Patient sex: F
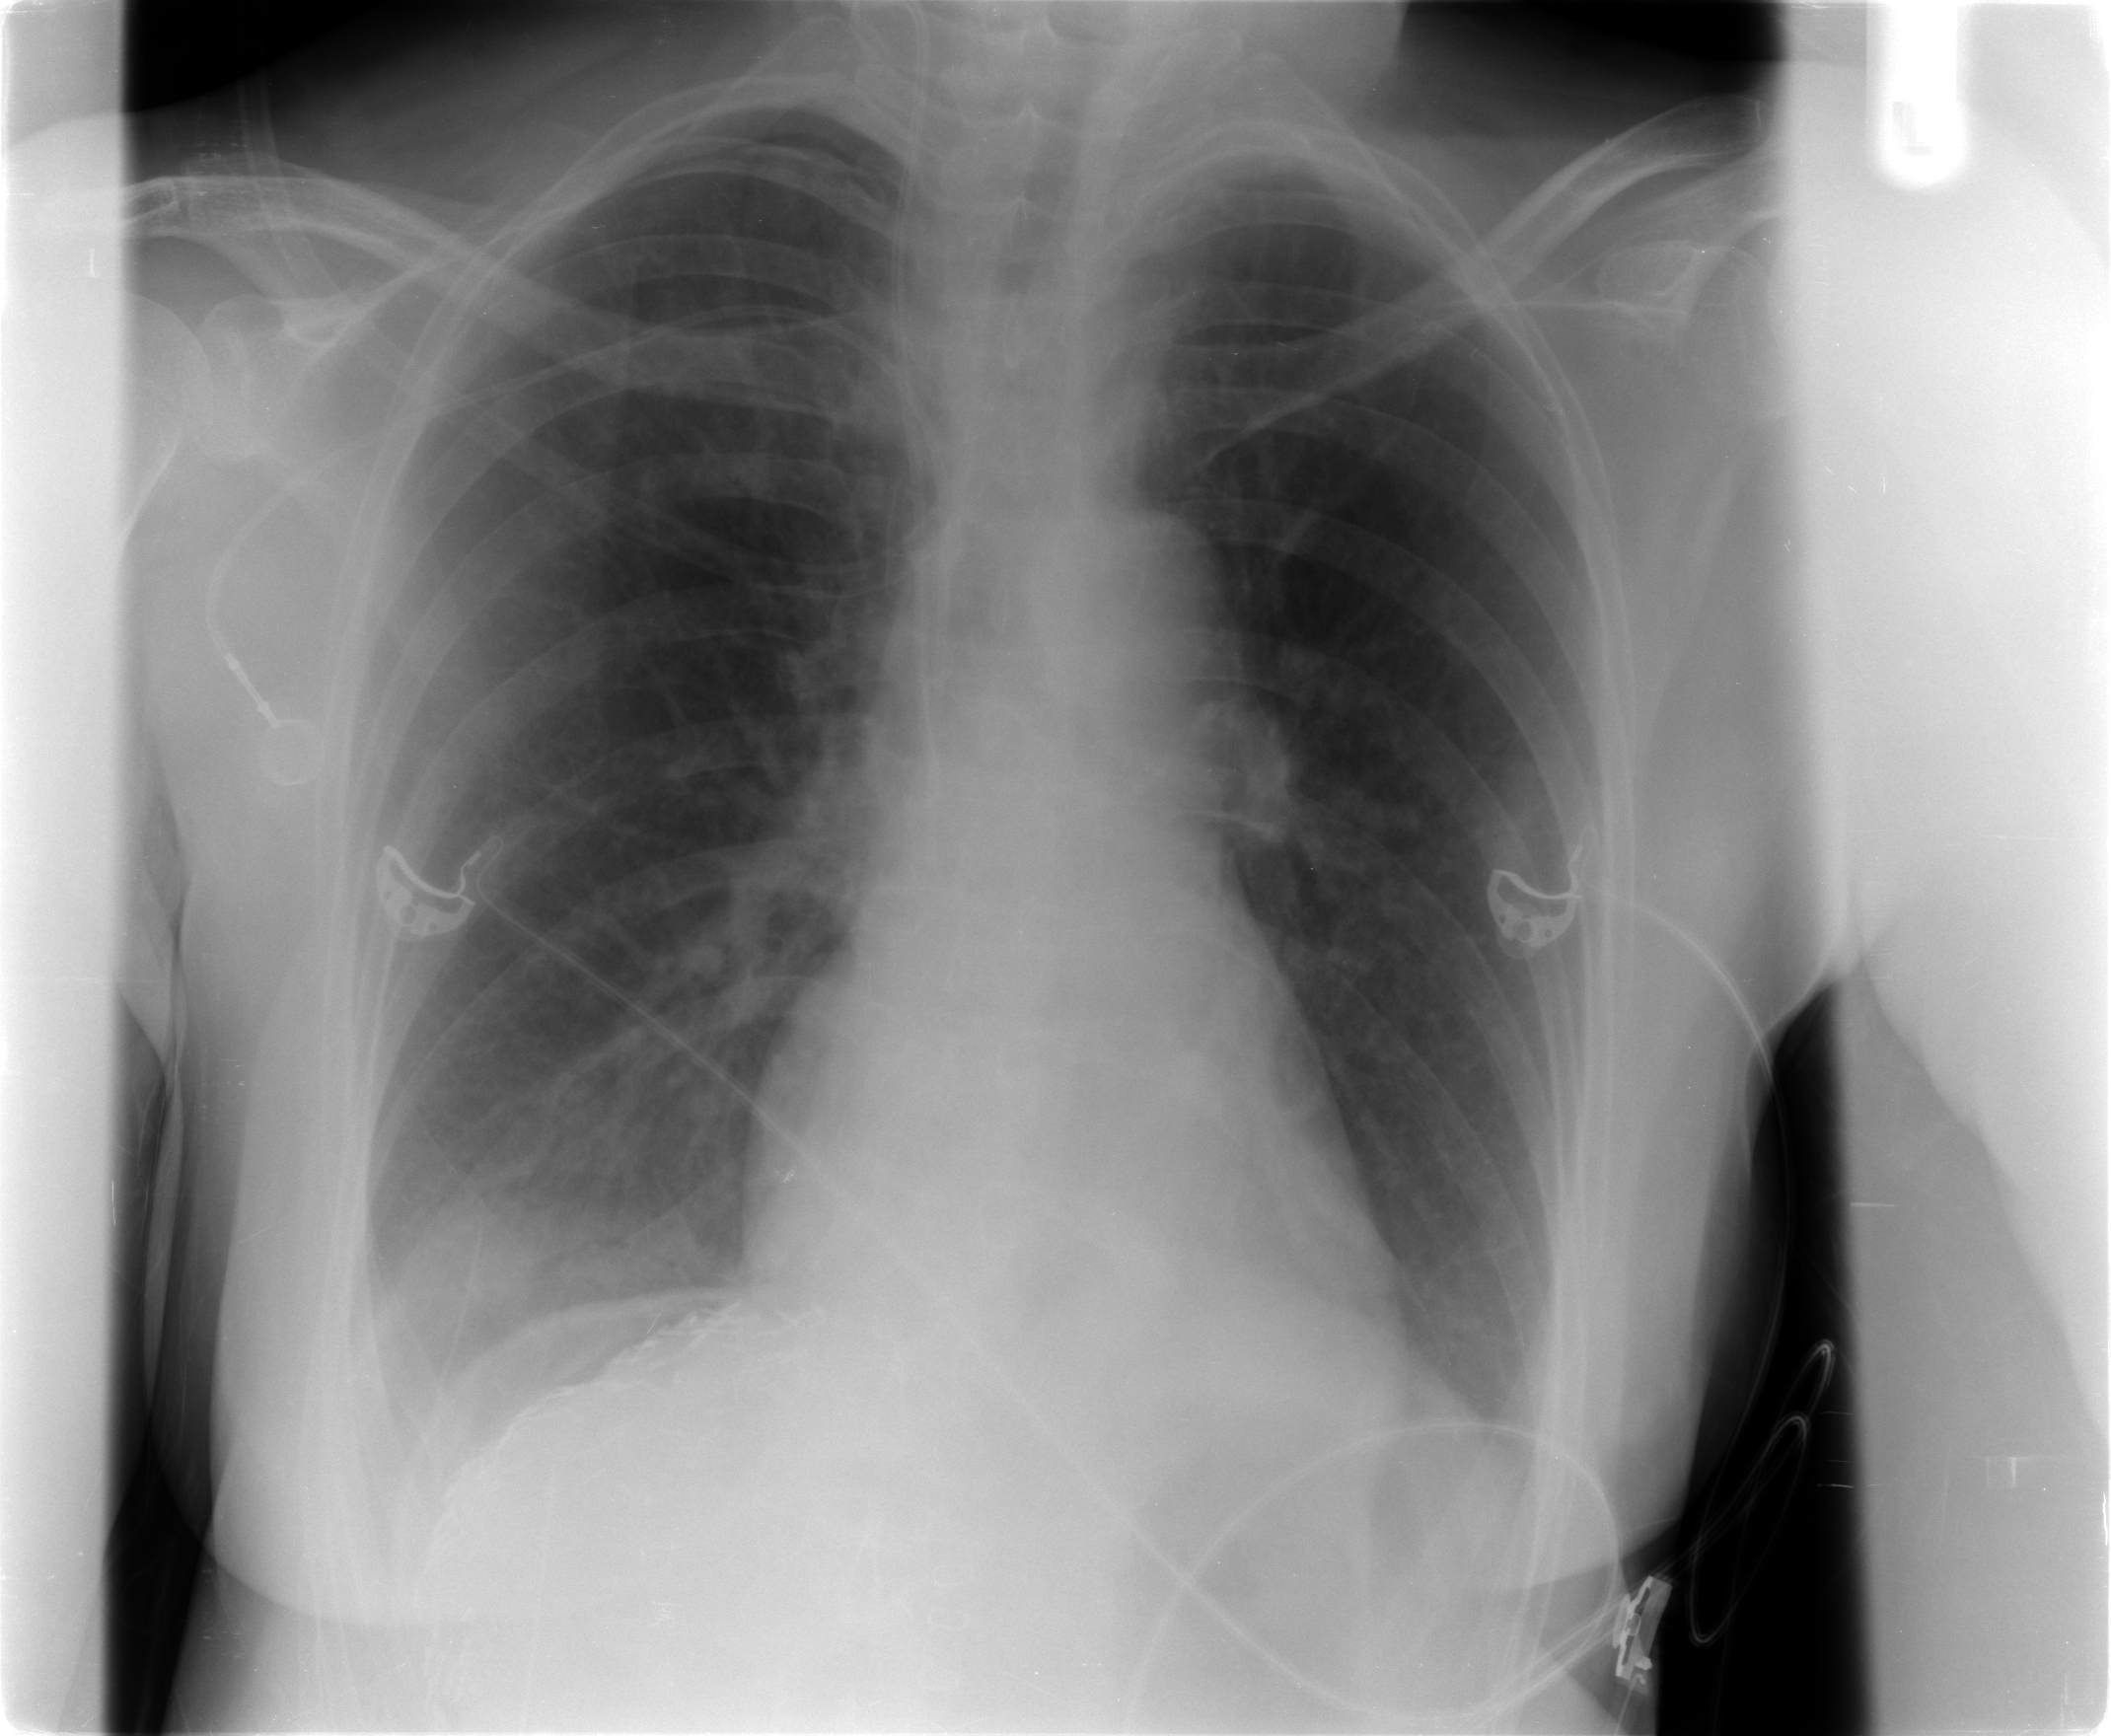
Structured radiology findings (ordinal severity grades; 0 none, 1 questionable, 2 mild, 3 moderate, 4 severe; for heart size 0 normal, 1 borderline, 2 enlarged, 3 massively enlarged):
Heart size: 1
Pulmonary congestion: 0
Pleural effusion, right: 2
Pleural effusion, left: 2
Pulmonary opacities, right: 2
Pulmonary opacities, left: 0
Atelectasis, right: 2
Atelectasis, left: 0